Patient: sex M, age 71
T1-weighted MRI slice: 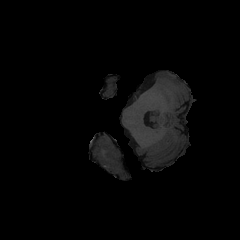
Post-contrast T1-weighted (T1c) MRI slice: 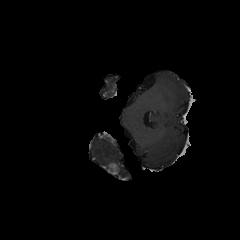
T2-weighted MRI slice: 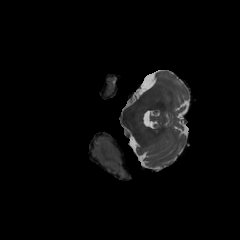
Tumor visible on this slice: yes
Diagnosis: Glioblastoma, IDH-wildtype
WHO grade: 4